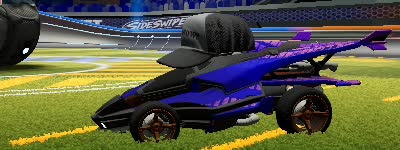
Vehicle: aftershock